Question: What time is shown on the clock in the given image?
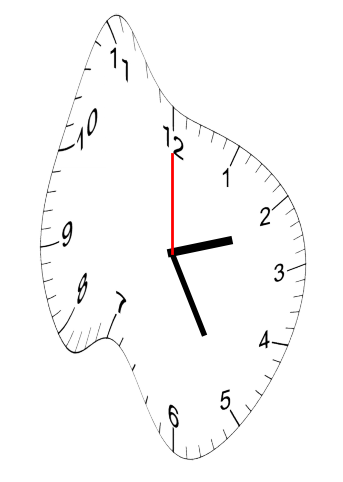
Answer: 02:25:00